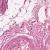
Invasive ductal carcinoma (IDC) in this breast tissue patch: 0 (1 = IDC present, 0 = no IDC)